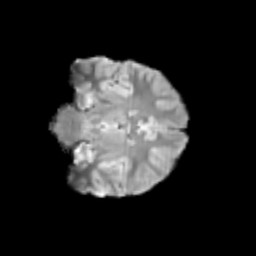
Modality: T2w
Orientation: coronal
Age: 11
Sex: male
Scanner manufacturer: siemens
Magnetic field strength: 3 T
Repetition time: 3.8 s
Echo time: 0.07 s